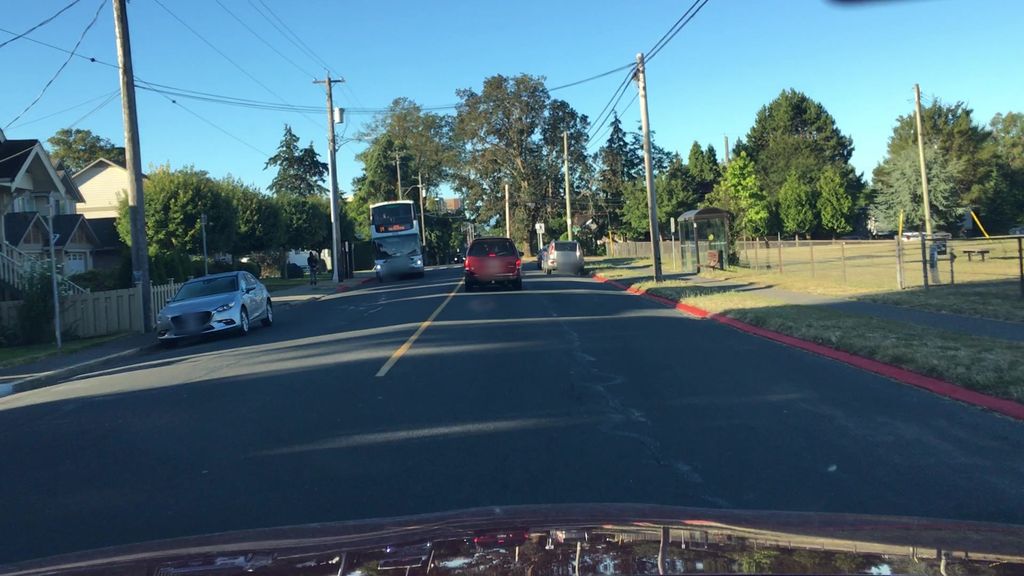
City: victoria